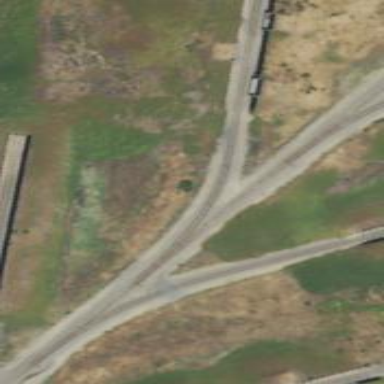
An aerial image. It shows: Rail spur service.